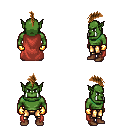
a pixel art fantasy rpg character, male body template, orc, green skin, maroon cape, gold greaves, brown mohawk hairstyle, gold gloves, brown shoes, four views (front, back, left, right), 2x2 character sprite sheet, small pixel art, hard edges, no anti-aliasing